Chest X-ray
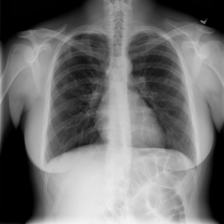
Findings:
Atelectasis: negative
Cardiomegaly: negative
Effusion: negative
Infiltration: negative
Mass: negative
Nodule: negative
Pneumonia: negative
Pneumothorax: negative
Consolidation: negative
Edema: negative
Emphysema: negative
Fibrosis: negative
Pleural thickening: negative
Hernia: negative